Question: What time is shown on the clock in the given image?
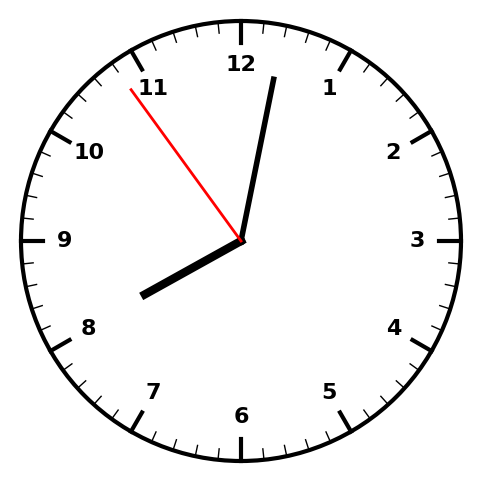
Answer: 08:01:54